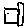
Label: square